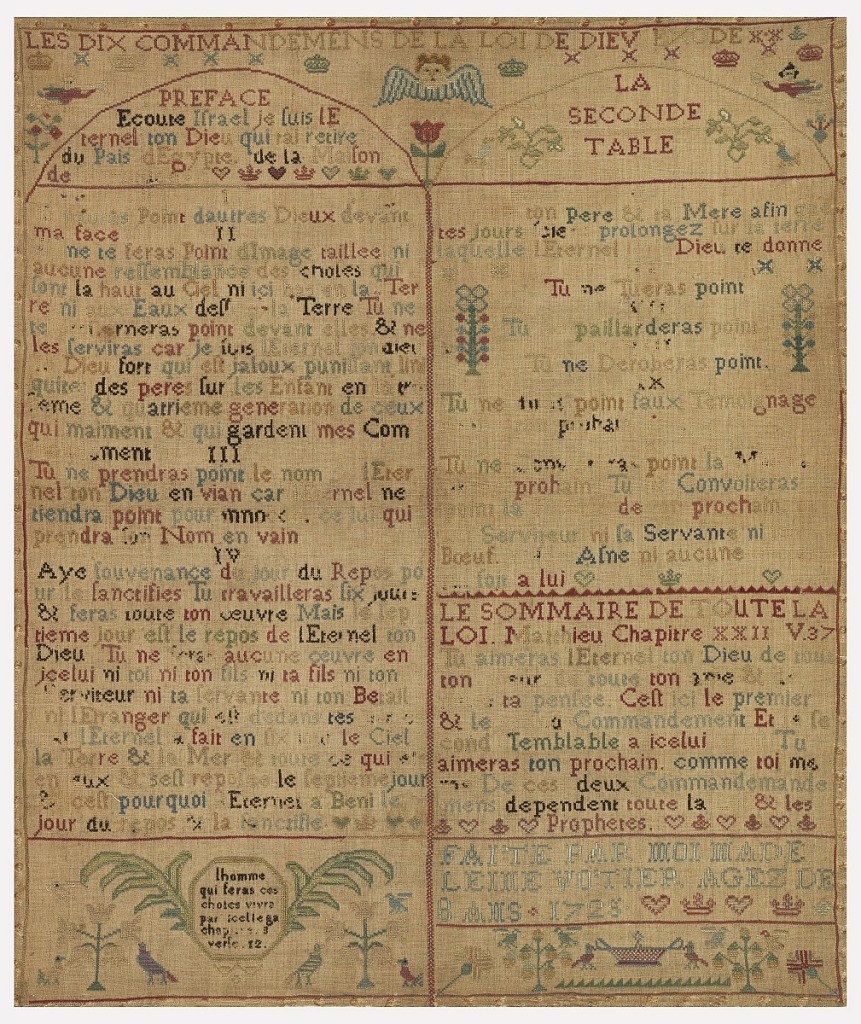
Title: Sampler
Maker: Madeleine Votier, French
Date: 1725
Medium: silk embroidery on linen foundation Technique: embroidered in satin and cross stitches on plain weave
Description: "LES DIX COMMANDEMENTS DE LA LOI DE DIEU EXODE" arranged as a pair of tablets.  The Commandments gp through 1 1/2 tablets; the second tablet is completed by a summary from Mathew and a signature and date at the lower right.  Cautionary verse in cartouche with palms at lower left.  Scattered motifs of birds, flowers, angels, hearts, crowns, and plants fill in the empty spaces.